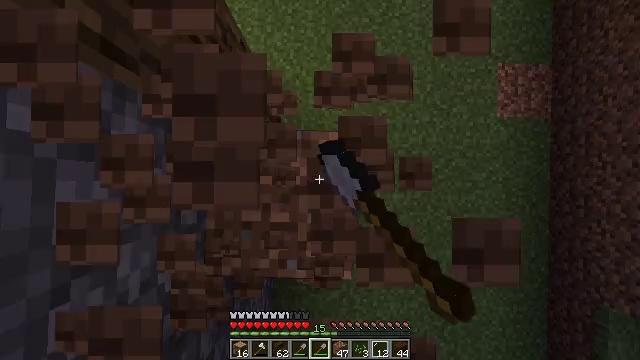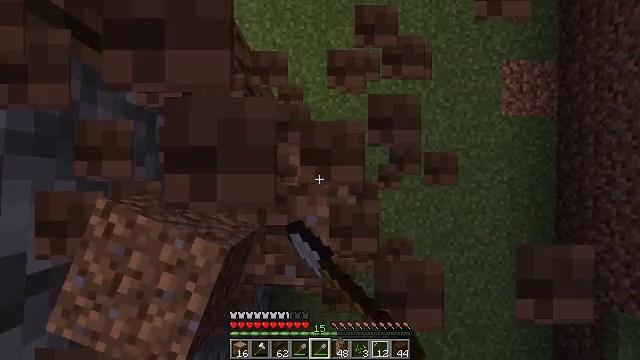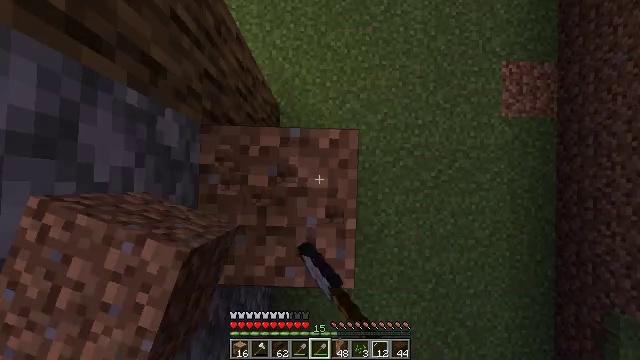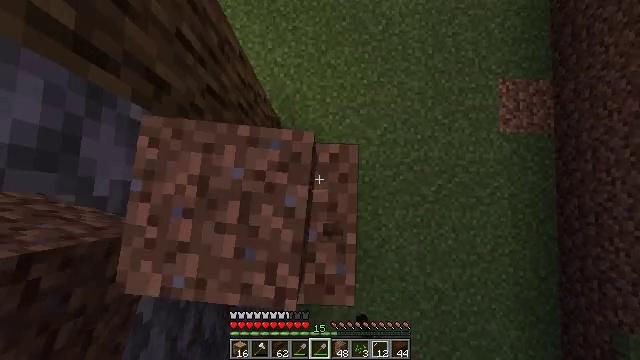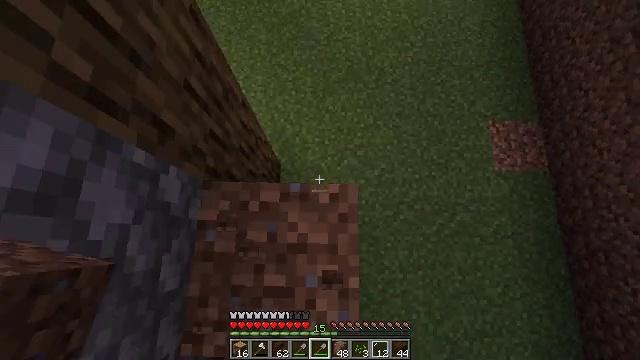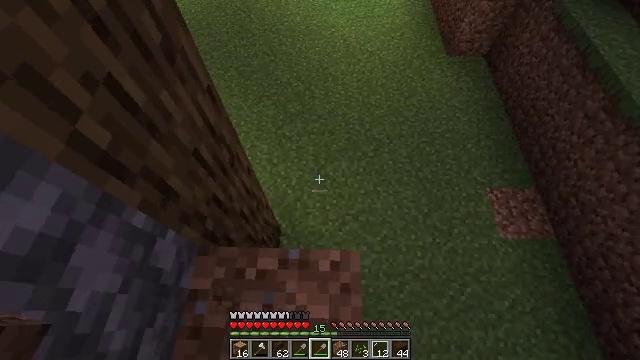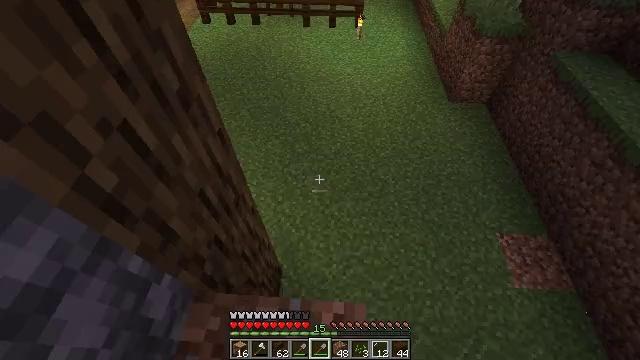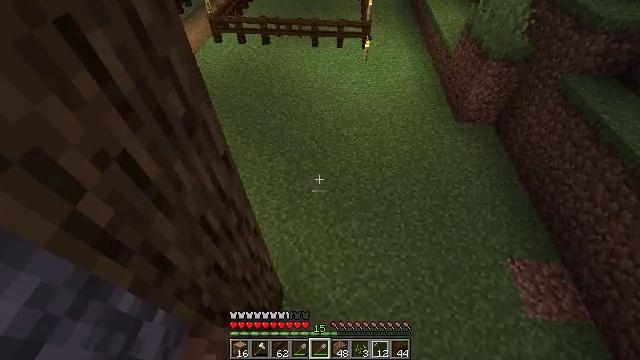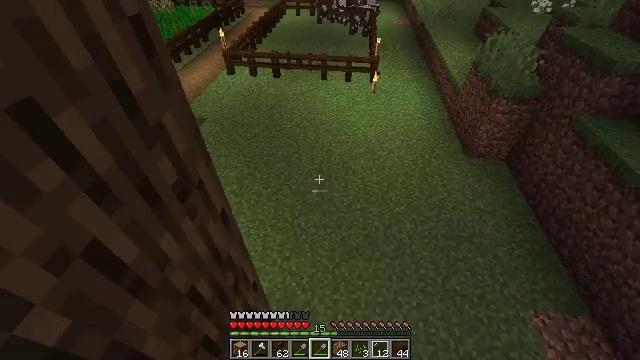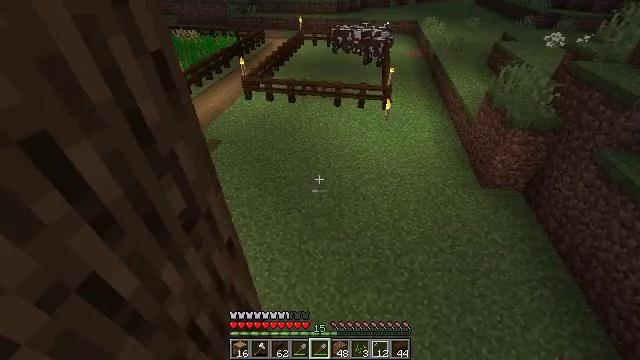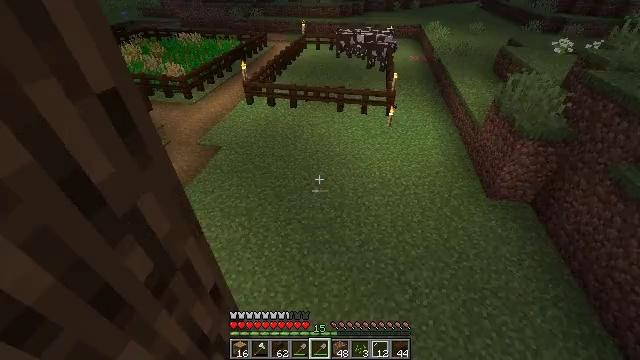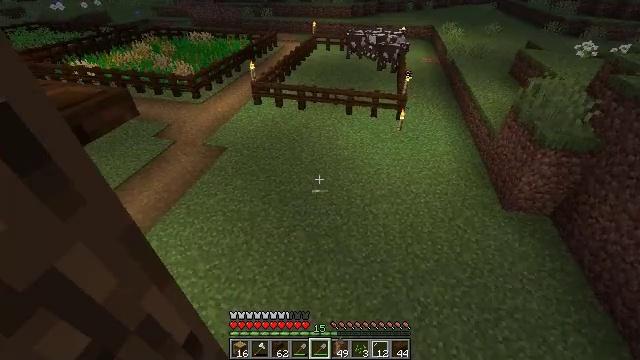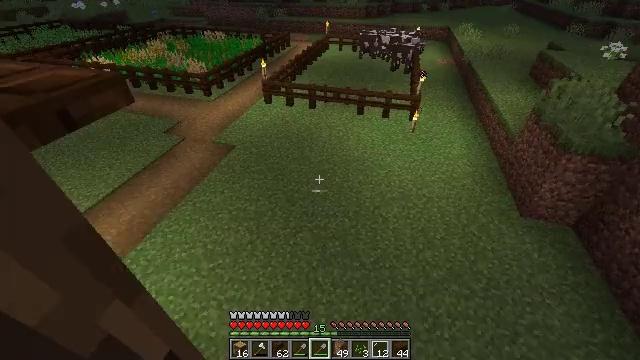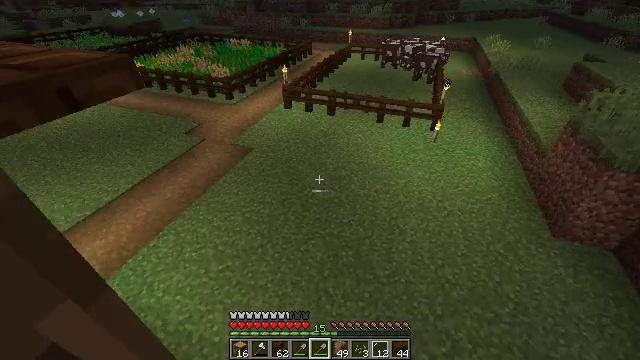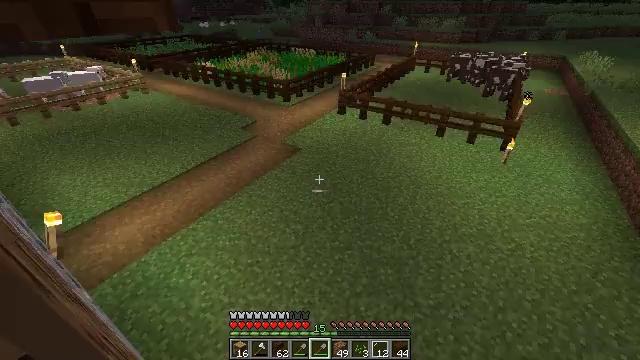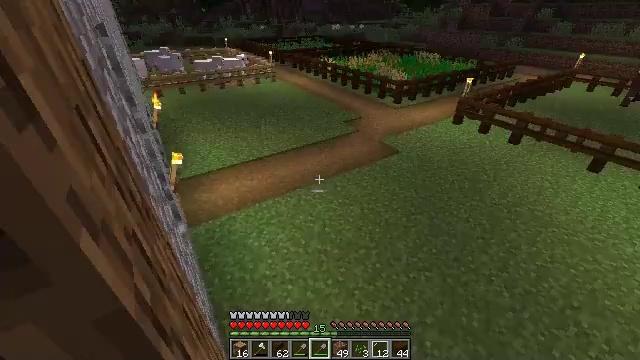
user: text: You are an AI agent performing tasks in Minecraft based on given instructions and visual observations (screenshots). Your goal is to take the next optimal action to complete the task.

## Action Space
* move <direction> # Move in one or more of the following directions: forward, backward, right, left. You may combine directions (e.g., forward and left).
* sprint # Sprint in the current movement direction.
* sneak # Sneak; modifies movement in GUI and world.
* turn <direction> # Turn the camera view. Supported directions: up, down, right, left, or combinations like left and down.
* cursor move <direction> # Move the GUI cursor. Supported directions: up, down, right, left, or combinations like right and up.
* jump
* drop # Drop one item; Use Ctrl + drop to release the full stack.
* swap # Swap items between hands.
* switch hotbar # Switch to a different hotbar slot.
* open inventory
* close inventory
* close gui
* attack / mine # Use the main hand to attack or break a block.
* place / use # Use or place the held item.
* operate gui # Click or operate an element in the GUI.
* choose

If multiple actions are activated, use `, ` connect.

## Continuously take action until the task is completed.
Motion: motion action
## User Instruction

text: Break the torch to collect it.
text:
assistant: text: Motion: attack / mine
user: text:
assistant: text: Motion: attack / mine
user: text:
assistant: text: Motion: turn up
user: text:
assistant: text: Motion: turn up
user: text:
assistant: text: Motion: turn up
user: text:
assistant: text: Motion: move forward, turn left and up
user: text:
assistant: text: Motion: move forward, turn left and up
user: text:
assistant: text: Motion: move forward, turn left and up
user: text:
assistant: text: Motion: move forward, turn left and up
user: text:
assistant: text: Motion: move forward
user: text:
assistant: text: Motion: move forward, turn left
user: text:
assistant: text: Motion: move forward, turn left
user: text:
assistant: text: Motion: move forward, turn left and up
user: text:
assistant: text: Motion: move forward, turn left and up
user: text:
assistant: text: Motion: move forward and move right, turn left and up
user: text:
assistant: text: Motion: move forward and move right, turn left and up
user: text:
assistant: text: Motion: move forward and move right, turn left and up
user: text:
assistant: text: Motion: move forward and move right, turn left and up
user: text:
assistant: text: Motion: move forward and move right, turn up
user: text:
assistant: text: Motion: move forward and move right
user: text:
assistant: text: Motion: move forward and move right, turn left
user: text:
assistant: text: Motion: move forward and move right, turn left and down
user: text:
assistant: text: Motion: move forward and move right, turn left and down
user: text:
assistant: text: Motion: move forward and move right, turn left and down
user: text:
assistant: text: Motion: move forward and move right, turn left
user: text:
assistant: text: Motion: move forward, sprint, turn left
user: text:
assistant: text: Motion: move forward, sprint, turn left
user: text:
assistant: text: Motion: move forward, sprint
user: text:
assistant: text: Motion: move forward, sprint
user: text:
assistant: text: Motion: move forward, sprint